Question: I have created a Form Designer application. You can see the screentshot below. The user can design a screen and save it with a name. When the user saves a form, the application just saves the control's type(textbox,label,button...), name, width,height,location x, location y and etc....

Now, I want to let user save a SQL SELECT STATEMENT into the application, then let user bind the datatable from that SQL SELECT STATEMENT to the controls created by the user.
lets say, user has saved this SELECT statement like below
'''
SELECT ID,NAME, LASTNAME FROM PERSONS
'''
and form created by user has 3 textboxes. How can I bind those to each other?
Can you guys give me any clue?
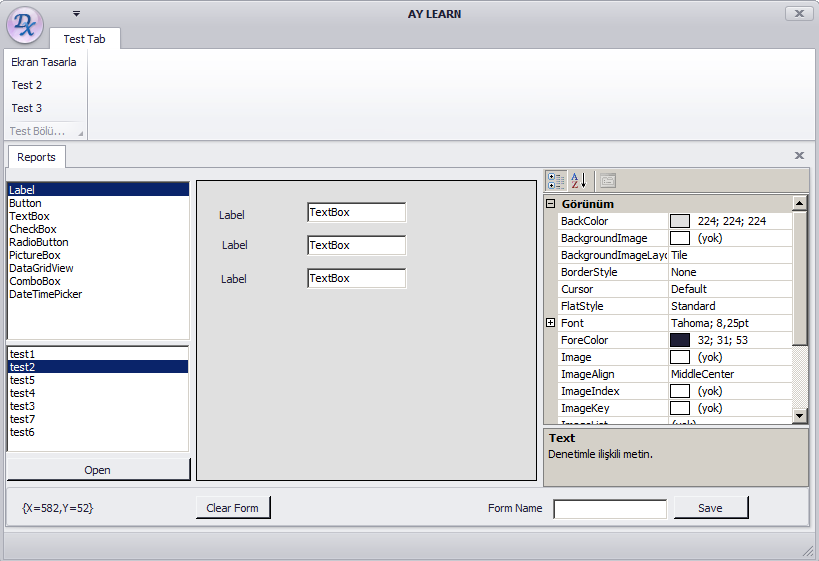
Answer: Since you're pulling straight from the database into individual controls, you may be able to avoid data binding and just populate your text boxes directly.
For instance, when your user-designed form initializes you could enumerate all the 'TextBoxes':
'''
var textControls = Controls.OfType<TextBox>().ToList();
'''
Then, when you actually execute your 'SELECT' statement you could dynamically populate those 'TextBox' controls:
'''
using (var conn = new SqlConnection())
{
conn.Open();
var command = new SqlCommand(selectStatement, conn);
using (var rdr = command.ExecuteReader())
{
rdr.Read();
int i = 0;
while (i < rdr.FieldCount)
{
textControls[i].Text = rdr.GetString(i++);
}
}
}
'''
The nice thing about the above code is that it is identical for every form you create no matter how many fields or textboxes you have on your user-designed forms.
If you need to save the results back to your database, you could do a similar process when the form closes: enumerate your 'TextBoxes', build the parameters for the query string, and then execute it.
Similarly if you wanted to databind you could create a 'List<>' of fields that would read the SQL data into (instead of reading it into your 'TextBox' control directly). Then, enumerate the 'TextBox' controls and setup data bindings with the corresponding field in the 'List<>'.